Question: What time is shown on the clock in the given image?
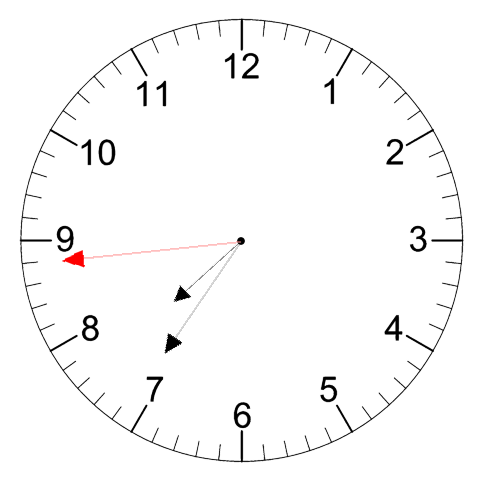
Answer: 07:35:44